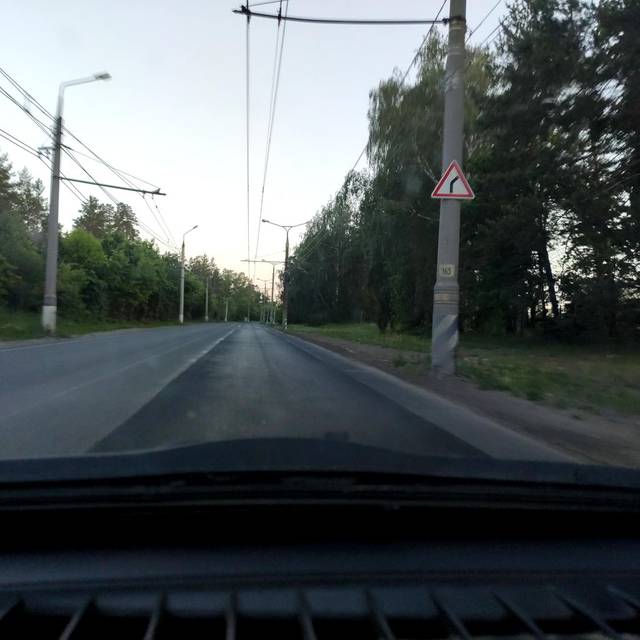
Region: Russia
Coordinates: 53.492, 49.386